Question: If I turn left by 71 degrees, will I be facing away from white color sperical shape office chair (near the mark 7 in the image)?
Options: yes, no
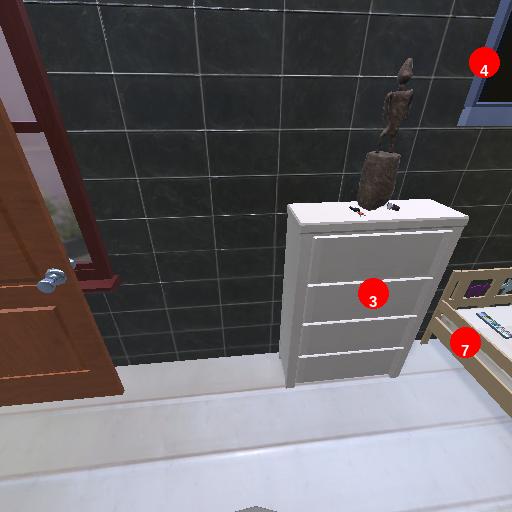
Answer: yes